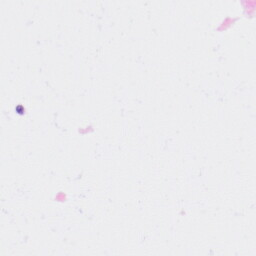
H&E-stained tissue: Kidney